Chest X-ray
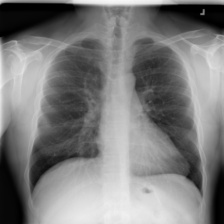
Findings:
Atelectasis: negative
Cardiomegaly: negative
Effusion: negative
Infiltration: negative
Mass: negative
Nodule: negative
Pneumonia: negative
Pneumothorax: negative
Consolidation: negative
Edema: negative
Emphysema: negative
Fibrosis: negative
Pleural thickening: negative
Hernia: negative